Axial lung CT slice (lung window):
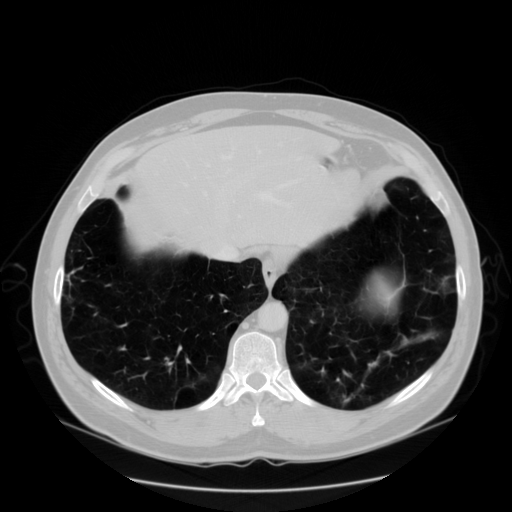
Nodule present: no